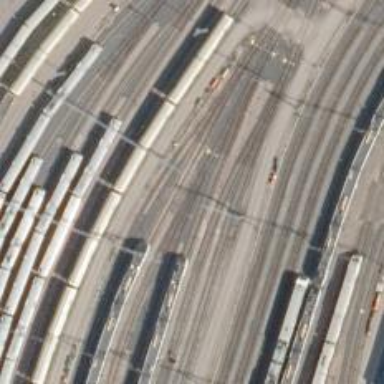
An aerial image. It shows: Railway yard with electrified contact lines.